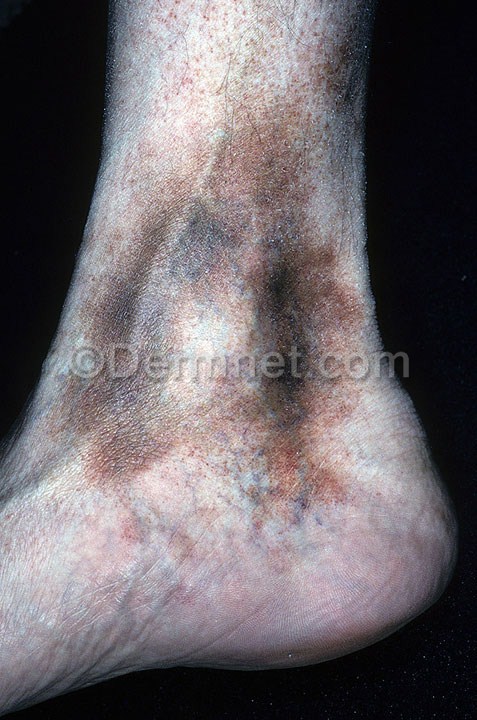
Disease: Eczema Photos